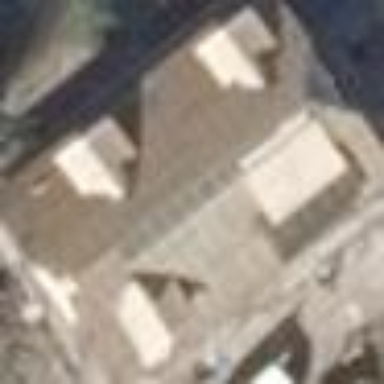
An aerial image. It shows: Detached building with half-hipped roof.